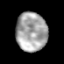
Tissue: prostate
Cell type: T cells
Senescence score: 0.3561
Nuclear area (px): 1185
Mean DAPI intensity: 164.821